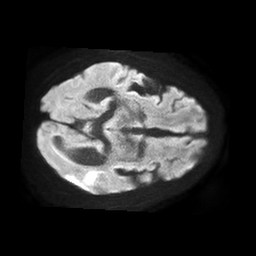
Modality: TRACE
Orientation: axial
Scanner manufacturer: philips
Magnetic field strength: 1.5 T
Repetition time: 4.6 s
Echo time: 0.08631 s